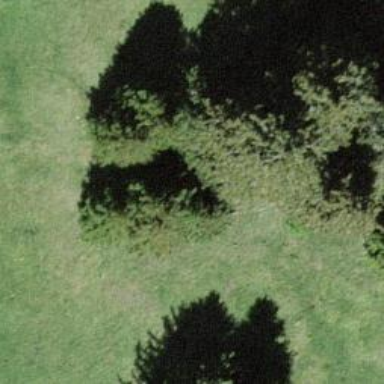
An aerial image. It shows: Needle-leaved tree in its natural environment.